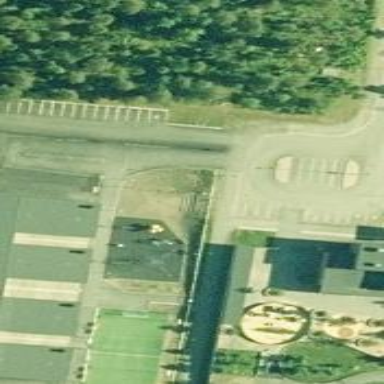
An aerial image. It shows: Parking area with surface.